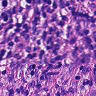
Metastatic tissue present: yes